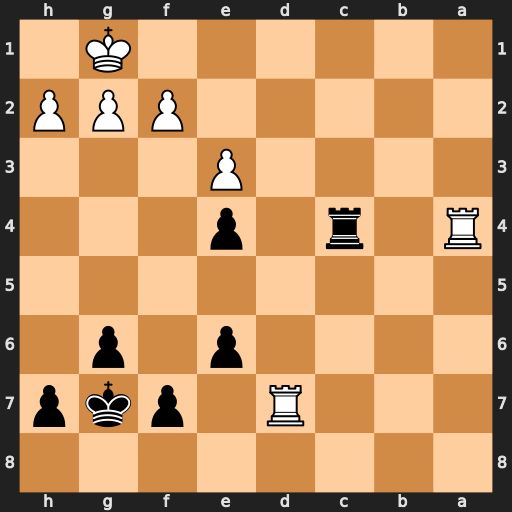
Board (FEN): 8/3R1pkp/4p1p1/8/R1r1p3/4P3/5PPP/6K1
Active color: b
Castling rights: -
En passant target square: -
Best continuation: Rc1+ Rd1 Rxd1#